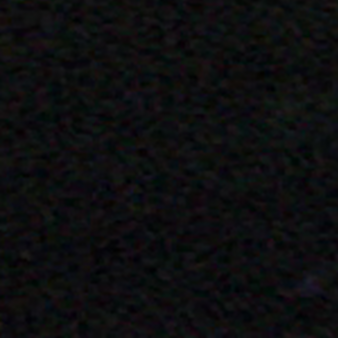
Label: other